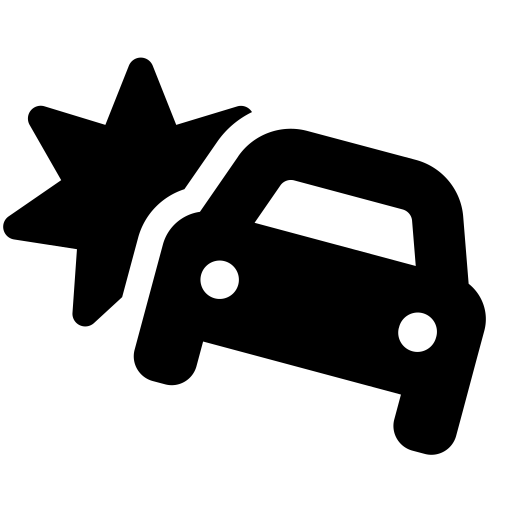
Tags: icon, FontAwesome, fa-icon, solid, car, burst